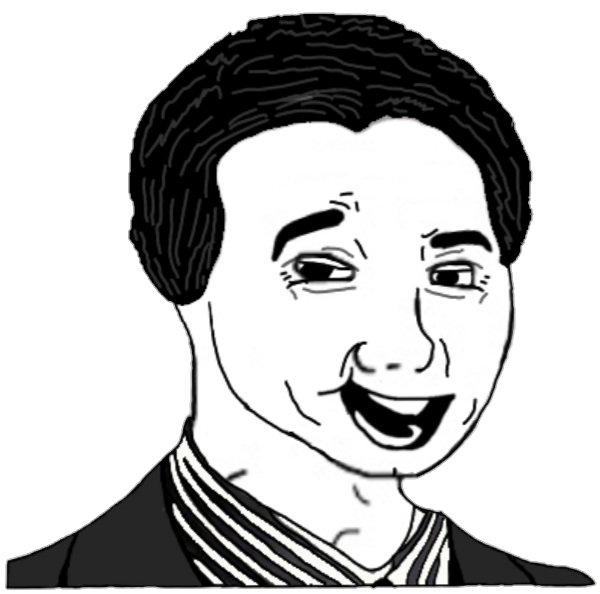
Label: 5_Smugjak